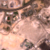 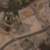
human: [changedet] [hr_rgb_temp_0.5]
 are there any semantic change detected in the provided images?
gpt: A road has been realized.